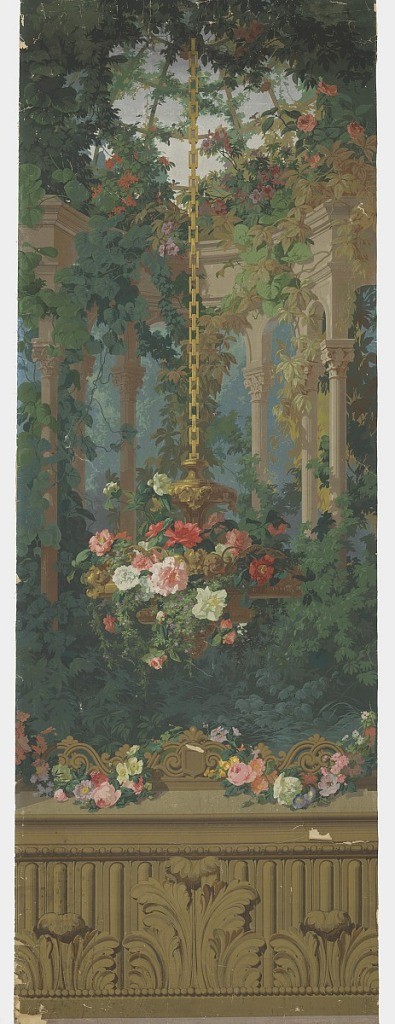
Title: "Le Jardin d'Armide" [The Garden of Armida]
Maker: Desfossé et Karth, French, 1863
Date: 1854
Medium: Block-printed paper
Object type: Scenic panel
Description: Semi-circular free standing arcade at back surmounted by a trellis roof. Suspended from a gold chain in foreground, a hanging vase filled with very large roses and other flowers. Sepia architectural dado with acanthus enrichment, at bottom. This is one of the two pictures that go to make up the scenic.